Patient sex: M
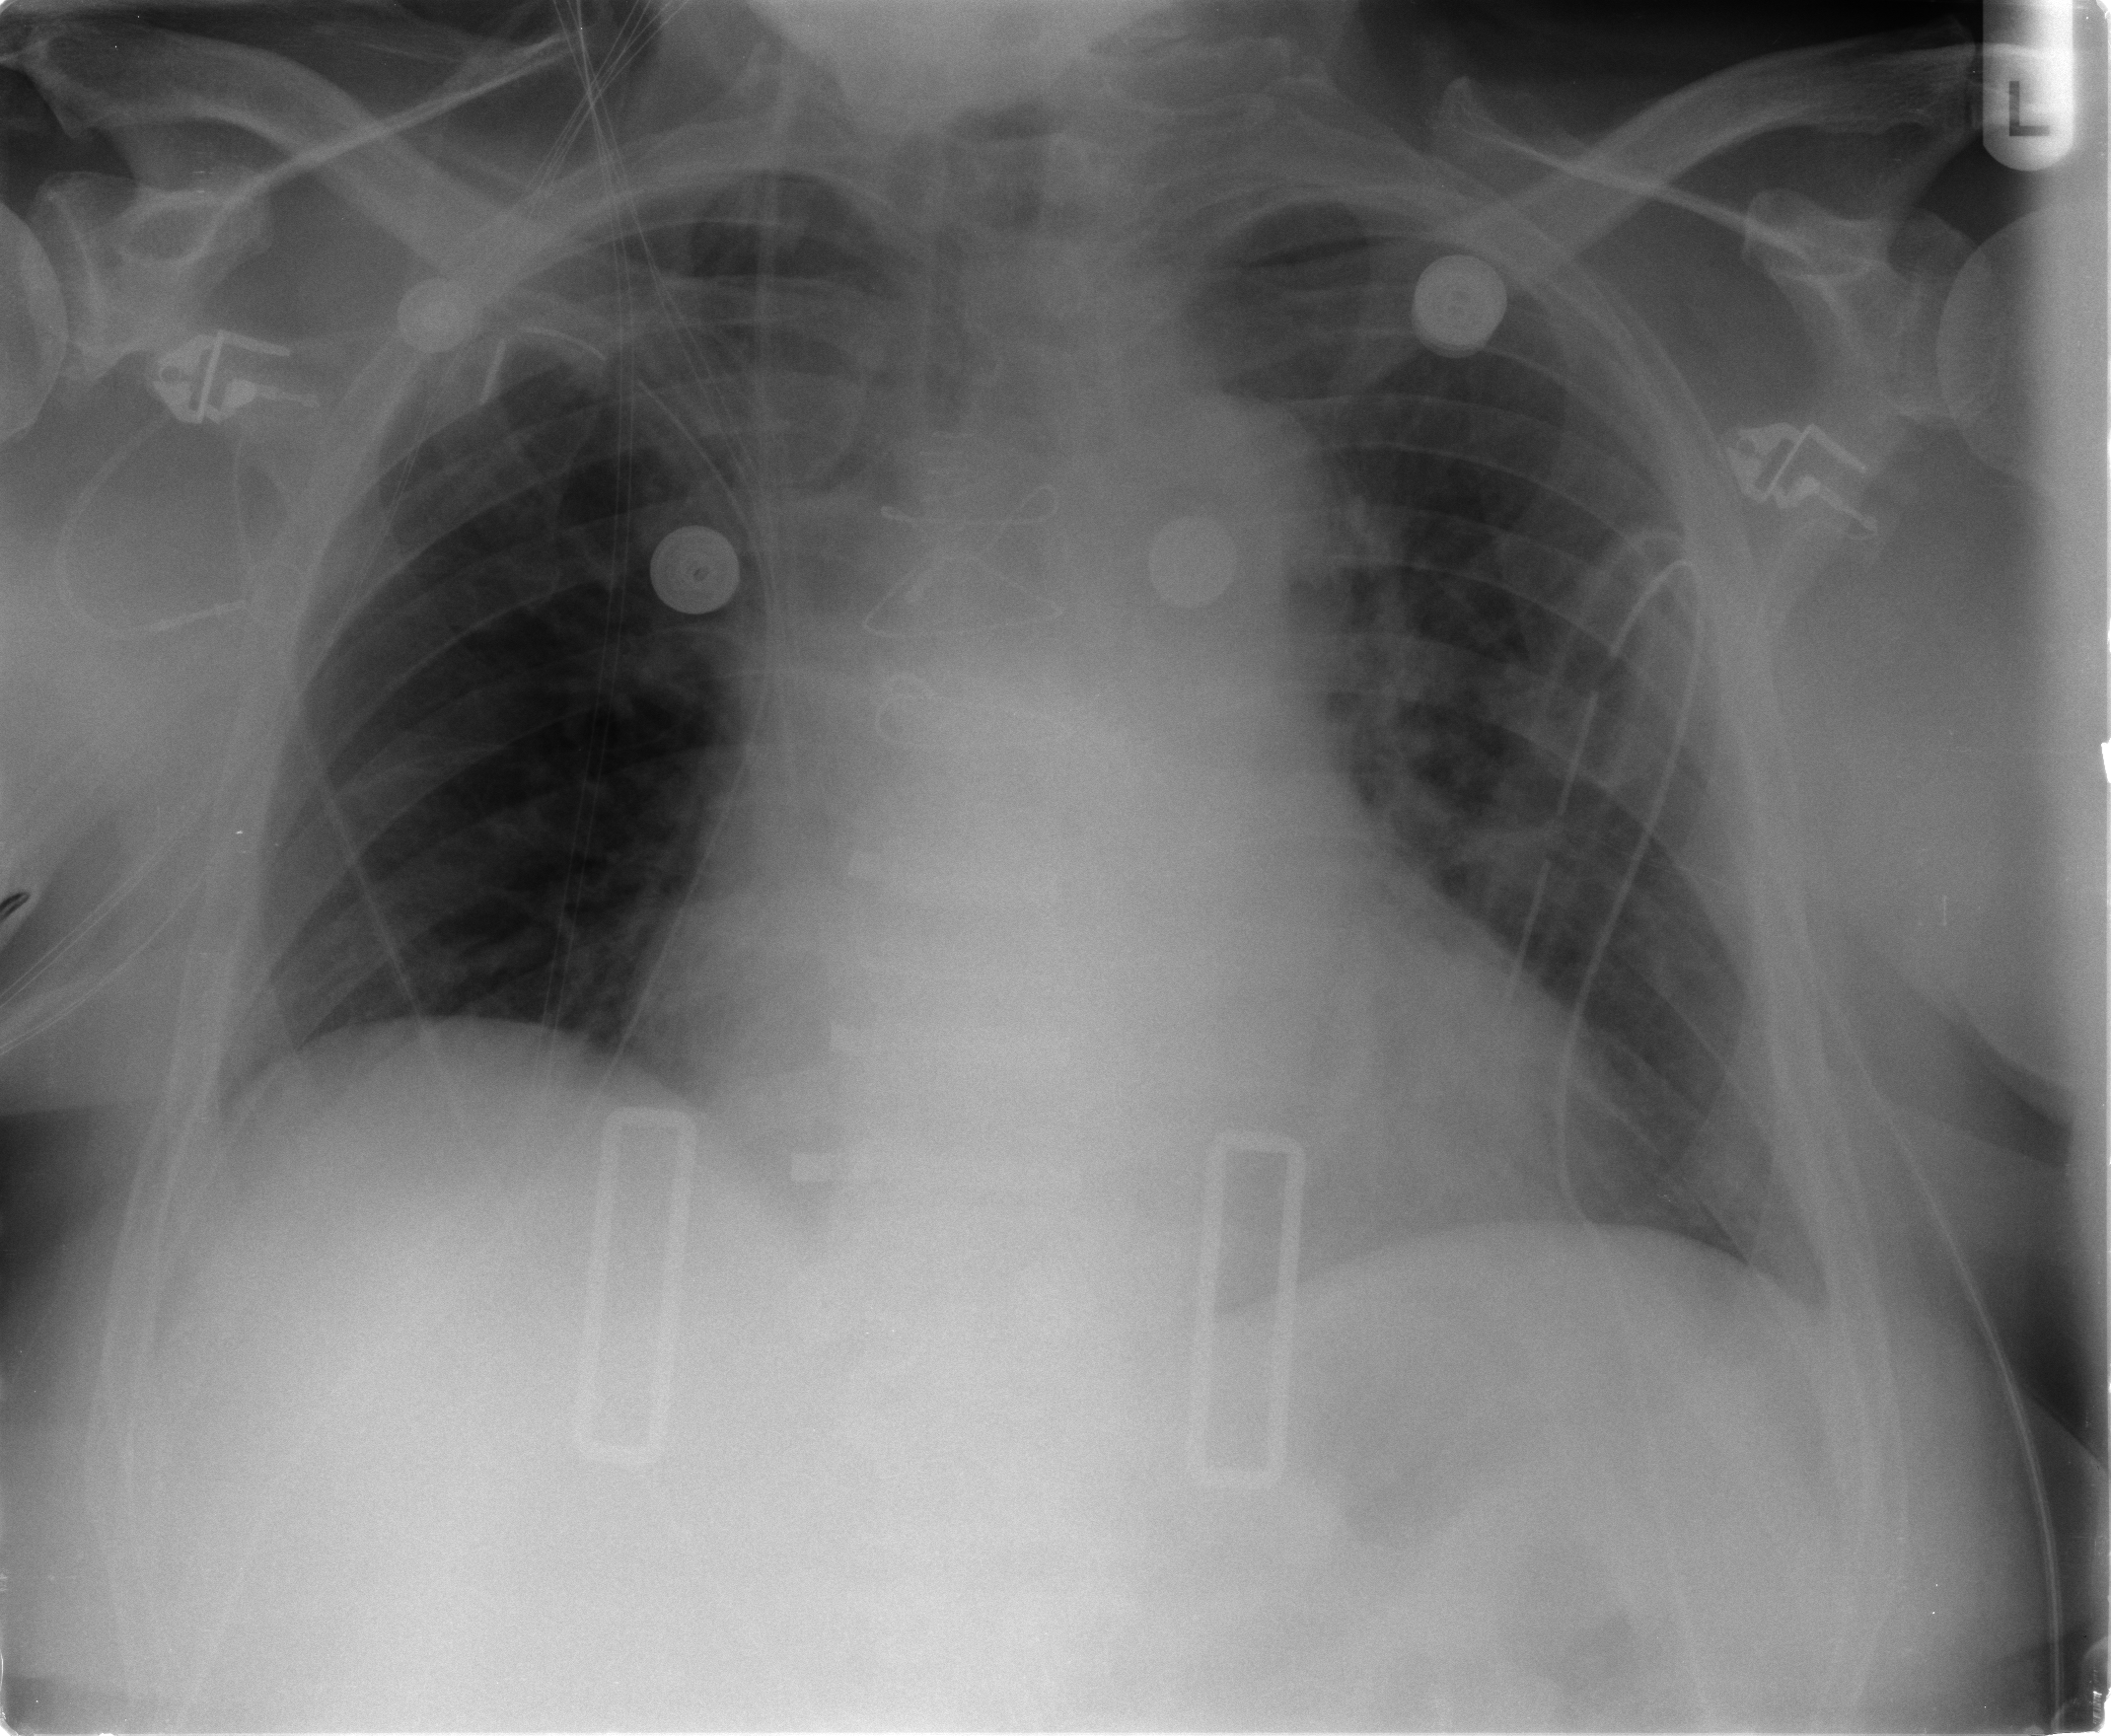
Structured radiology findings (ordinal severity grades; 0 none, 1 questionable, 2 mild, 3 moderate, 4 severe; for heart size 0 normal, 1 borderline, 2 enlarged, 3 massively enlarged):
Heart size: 2
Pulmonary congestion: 2
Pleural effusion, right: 0
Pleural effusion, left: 1
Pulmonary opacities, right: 0
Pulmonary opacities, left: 1
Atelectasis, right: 2
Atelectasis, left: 2